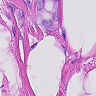
Metastatic tissue present: yes